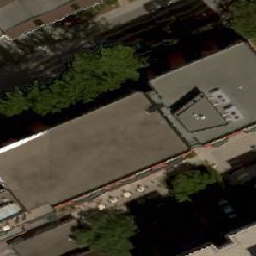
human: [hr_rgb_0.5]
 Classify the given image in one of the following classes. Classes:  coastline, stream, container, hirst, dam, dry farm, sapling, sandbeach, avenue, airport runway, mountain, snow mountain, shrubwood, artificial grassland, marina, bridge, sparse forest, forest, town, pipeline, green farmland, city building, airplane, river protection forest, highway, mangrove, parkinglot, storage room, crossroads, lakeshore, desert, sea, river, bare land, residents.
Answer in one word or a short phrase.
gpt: city building